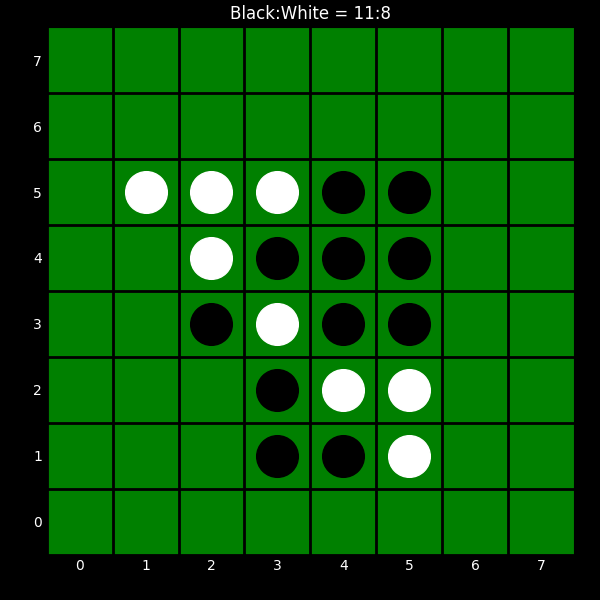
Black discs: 11
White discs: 8